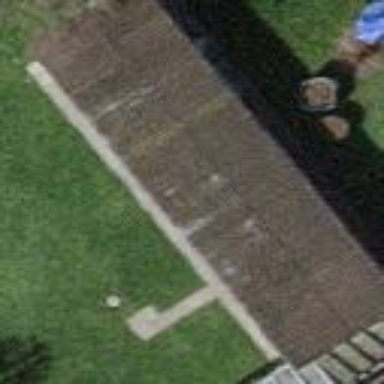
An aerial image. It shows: Shed.